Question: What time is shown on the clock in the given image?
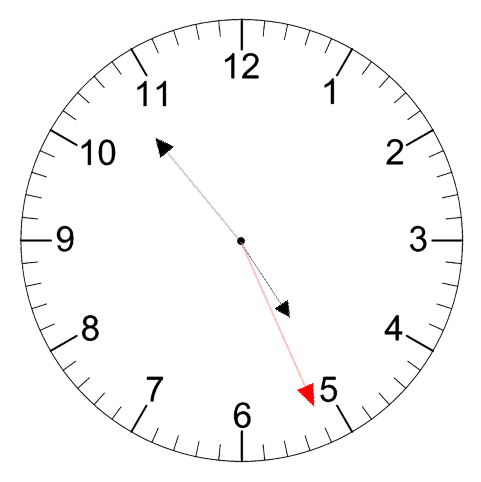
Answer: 04:53:26